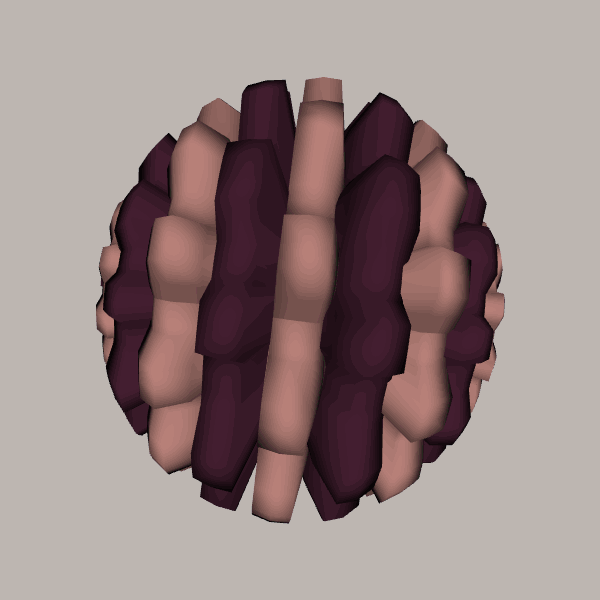
Background: light